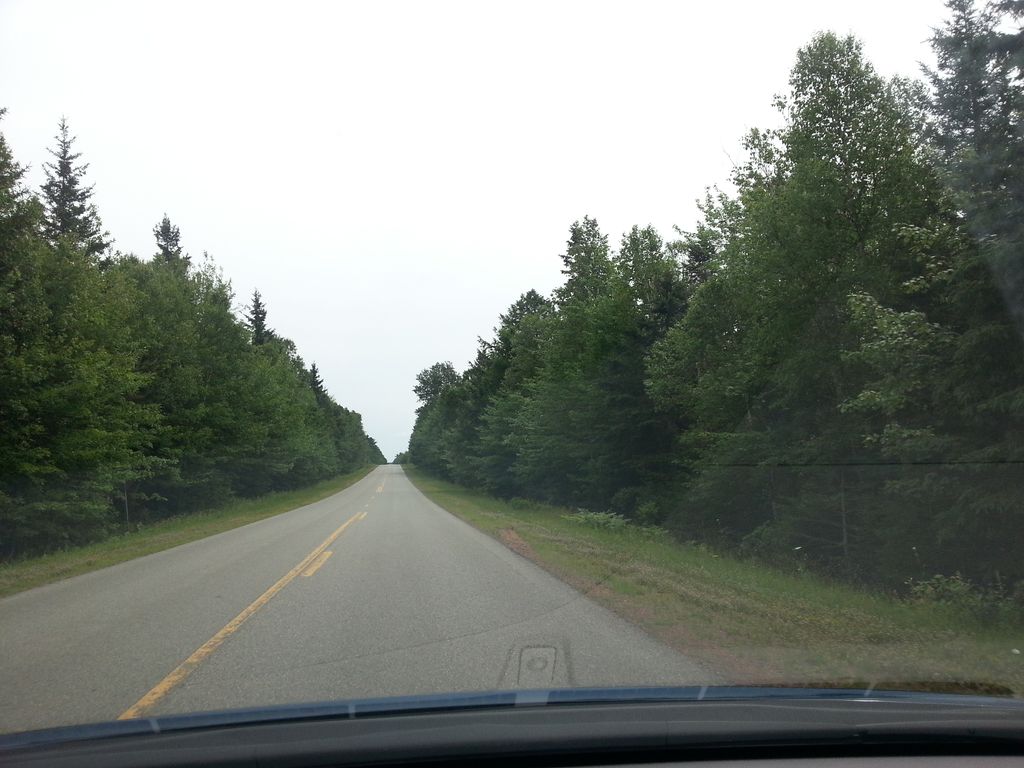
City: charlottetown